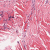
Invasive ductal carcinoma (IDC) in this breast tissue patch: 1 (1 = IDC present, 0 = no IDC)